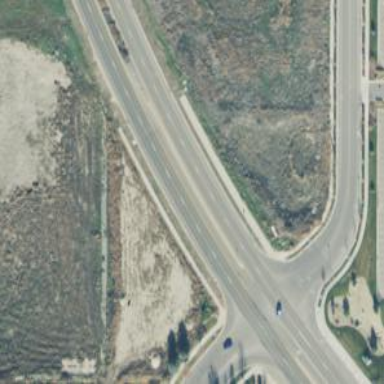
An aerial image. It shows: Primary road with asphalt surface.